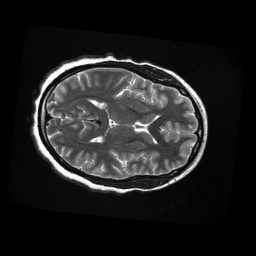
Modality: T2w
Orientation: axial
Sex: female
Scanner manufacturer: ge
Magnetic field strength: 3 T
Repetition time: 5 s
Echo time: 0.1005 s